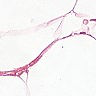
Metastatic tissue present: no